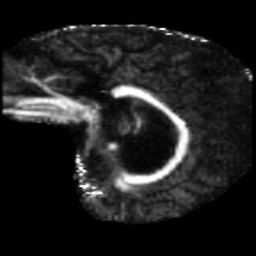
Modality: FA
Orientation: sagittal
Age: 75
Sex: male
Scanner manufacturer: siemens
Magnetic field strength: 3 T
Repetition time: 5.47 s
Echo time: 0.0854 s